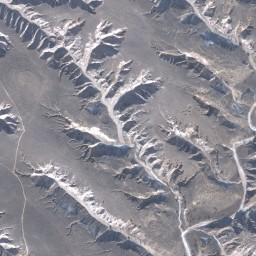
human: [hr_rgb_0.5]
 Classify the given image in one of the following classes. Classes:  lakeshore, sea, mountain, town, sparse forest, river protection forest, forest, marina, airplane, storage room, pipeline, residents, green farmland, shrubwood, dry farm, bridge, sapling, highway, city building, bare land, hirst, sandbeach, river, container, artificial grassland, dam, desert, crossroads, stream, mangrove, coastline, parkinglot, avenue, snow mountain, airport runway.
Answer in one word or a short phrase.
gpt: mountain